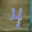
Label: 4